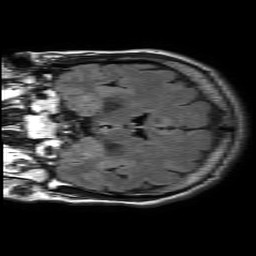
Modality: FLAIR
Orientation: coronal
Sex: female
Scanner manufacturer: philips
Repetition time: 11 s
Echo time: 0.125 s